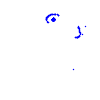
Particle: proton